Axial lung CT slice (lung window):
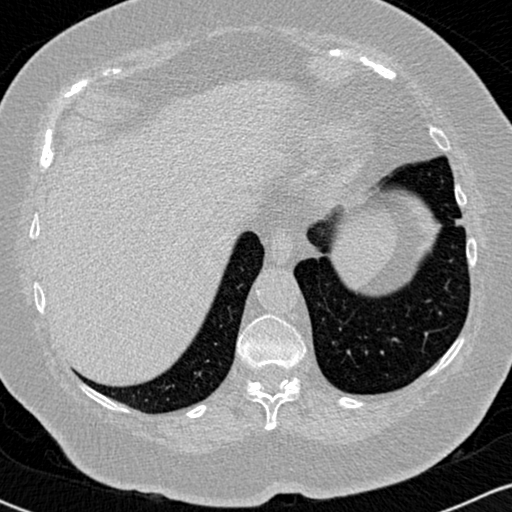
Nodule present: no